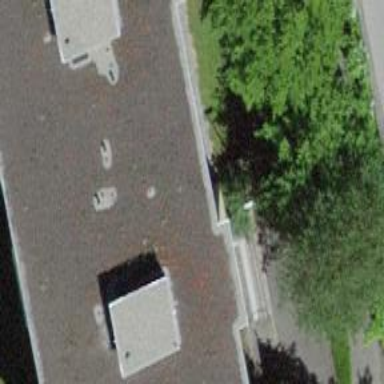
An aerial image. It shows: Building with flat roof.